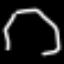
Label: octagon